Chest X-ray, AP view. Patient: 21 years old, sex M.
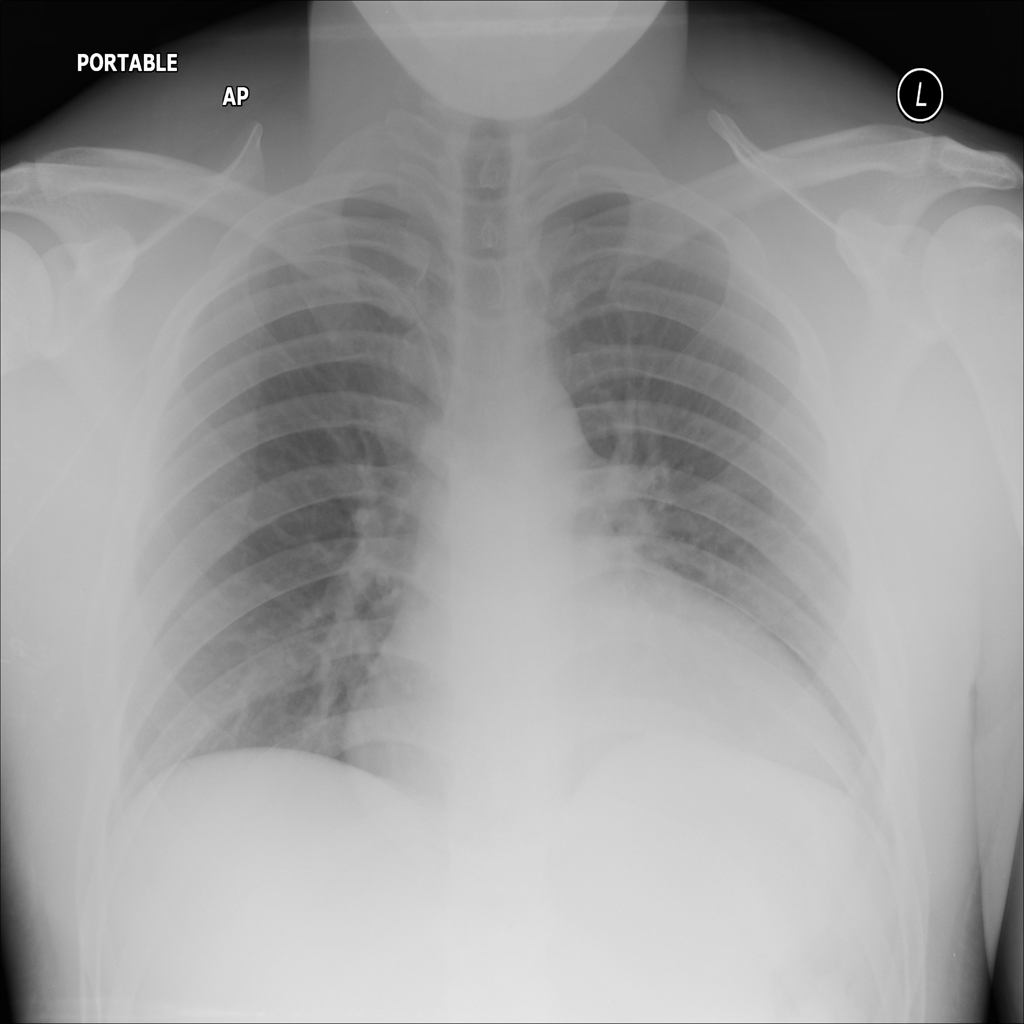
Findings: No Finding